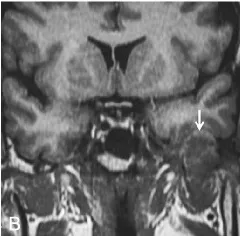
(B, C) T1WI and T2WI showed a slightly hyperintense peripheral to the left skull-base mass and a heterogeneous hypointense internal (arrow).
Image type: radiology (mri)